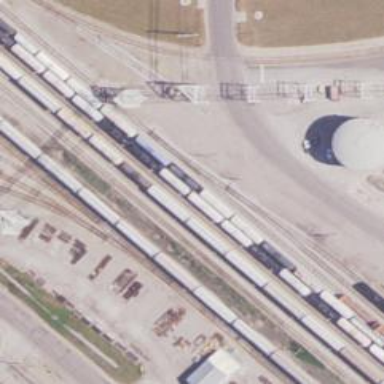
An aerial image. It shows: Railway spur service.